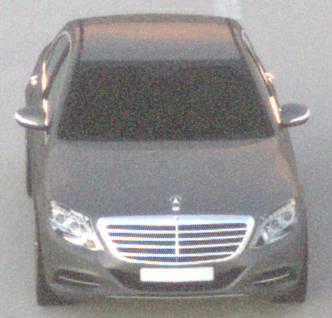
Make: Mercedes-Benz
Model: S 400 HYBRID
Detailed model: S-Class (222) Limousine
Model produced from: 2013/05
Model produced until: 2015/04
Doors: 4
Color: gray
Road condition: dry road
Daytime: sunrise or sunset
Contrast: low contrast